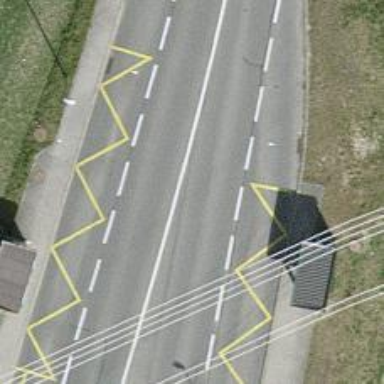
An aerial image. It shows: Bus stop equipped with public transport stop position.